Question: I'm writing a function in Postgresql that will return some metrics, calculated for a specific timezone (input).
Sample result:

The major issue is that this is only one metric. I need to get other 9 metrics from other tables.
Any suggestions for a less verbose way of achieving this?
'''
CREATE OR REPLACE FUNCTION dashboard_metrics(destination_timezone TEXT)
RETURNS TABLE(
metric TEXT,
count BIGINT
) AS
$func$
DECLARE
today TIMESTAMP;
tomorrow TIMESTAMP;
yesterday TIMESTAMP;
ereyesterday TIMESTAMP;
last7days TIMESTAMP;
last30days TIMESTAMP;
last60days TIMESTAMP;
BEGIN
SELECT 'today' AT TIME ZONE destination_timezone
INTO today;
SELECT ('tomorrow' AT TIME ZONE destination_timezone)
INTO tomorrow;
SELECT ('yesterday' AT TIME ZONE destination_timezone)
INTO yesterday;
SELECT ('yesterday' AT TIME ZONE destination_timezone) - INTERVAL '1 day'
INTO ereyesterday;
SELECT ('today' AT TIME ZONE destination_timezone) - INTERVAL '7 days'
INTO last7days;
SELECT ('today' AT TIME ZONE destination_timezone) - INTERVAL '30 days'
INTO last30days;
SELECT ('today' AT TIME ZONE destination_timezone) - INTERVAL '60 days'
INTO last60days;
RETURN QUERY
--TODAY
(SELECT
'ideastoday' :: TEXT AS metric,
COUNT(1) AS count
FROM analytics_ideas
WHERE created_on >= today AND created_on < tomorrow AND analytics_ideas.space_id = 1)
UNION ALL
(SELECT
'ideasyesterday' :: TEXT AS metric,
COUNT(1) AS count
FROM analytics_ideas
WHERE created_on >= yesterday AND created_on < today AND analytics_ideas.space_id = 1)
UNION ALL
(SELECT
'ideasereyesterday' :: TEXT AS metric,
COUNT(1) AS count
FROM analytics_ideas
WHERE created_on >= ereyesterday AND created_on < yesterday AND analytics_ideas.space_id = 1)
UNION ALL
(SELECT
'ideaslast7days' :: TEXT AS metric,
COUNT(1) AS count
FROM analytics_ideas
WHERE created_on >= last7days AND created_on < today AND analytics_ideas.space_id = 1)
UNION ALL
(SELECT
'ideaslast30days' :: TEXT AS metric,
COUNT(1) AS count
FROM analytics_ideas
WHERE created_on >= last30days AND created_on < today AND analytics_ideas.space_id = 1)
UNION ALL
(SELECT
'ideaslast60days' :: TEXT AS metric,
COUNT(1) AS count
FROM analytics_ideas
WHERE created_on >= last60days AND created_on < today AND analytics_ideas.space_id = 1);
END
$func$ LANGUAGE plpgsql;
'''
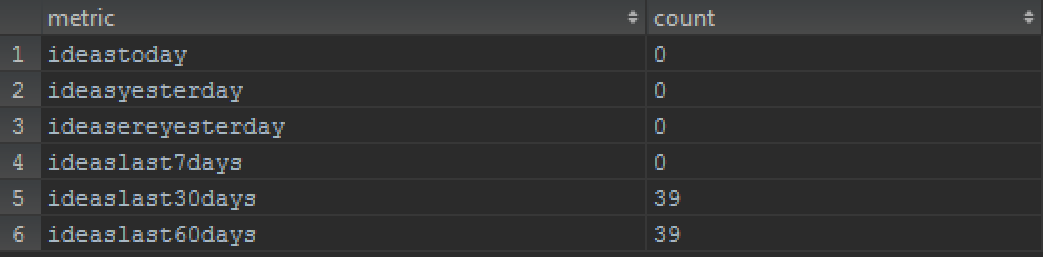
Answer: The specifics of the other metrics you mentioned might complicate things, but the function you've given can be simplified quite a bit.
At a high level, this is what it usually comes down to: if you want your metrics to share , you need to differentiate them with . You need a common data structure to encapsulate everything which distinguishes one metric from another. With that, you can write a generalised algorithm to process these structures.
'''
CREATE OR REPLACE FUNCTION dashboard_metrics(destination_timezone TEXT)
RETURNS TABLE(
Metric TEXT,
Count BIGINT
) AS
$func$
WITH MetricDef (Metric, StartDay, EndDay) AS (
VALUES
('ideastoday', 0, 1),
('ideasyesterday', -1, 0),
('ideasereyesterday', -2, -1),
('ideaslast7days', -7, 0),
('ideaslast30days', -30, 0),
('ideaslast60days', -60, 0)
)
SELECT
MetricDef.Metric,
COUNT(*) AS Count
FROM
MetricDef,
analytics_ideas
WHERE
created_on >= ('today' AT TIME ZONE destination_timezone) + MetricDef.StartDay * INTERVAL '1 day' AND
created_on < ('today' AT TIME ZONE destination_timezone) + MetricDef.EndDay * INTERVAL '1 day' AND
analytics_ideas.space_id = 1
GROUP BY
MetricDef.Metric
$func$
LANGUAGE SQL STABLE;
'''
Note that this will not impose any kind of ordering on the output. If this is important, you should include a 'DisplayOrder' field in the 'MetricDef', and add an 'ORDER BY' somewhere in the main query.